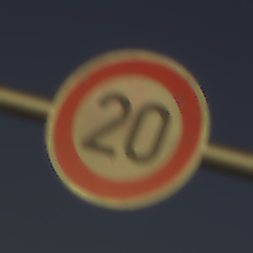
Verkehrszeichen: Geschwindigkeit20
Umgebung: Outdoor, RoadRail
Tageszeit: SunriseSunset
Wetter: Clear
Licht: Natural
Jahreszeit: NotSpecified
Kontrast: HighContrast